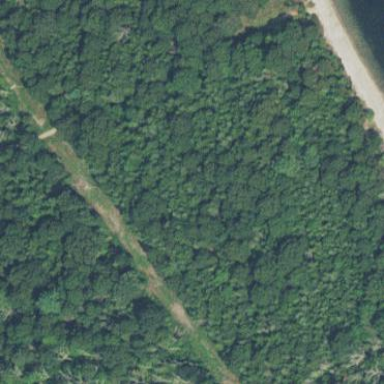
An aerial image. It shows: Needle-leaved woodland.